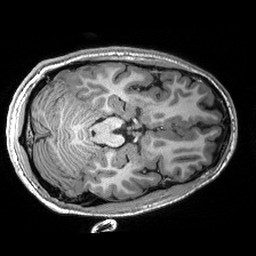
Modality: T1w
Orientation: axial
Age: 25
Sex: male
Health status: healthy
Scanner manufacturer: siemens
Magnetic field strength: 3 T
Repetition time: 2.53 s
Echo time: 0.00288 s